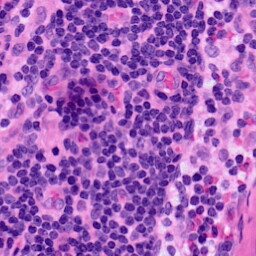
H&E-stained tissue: LymphNode